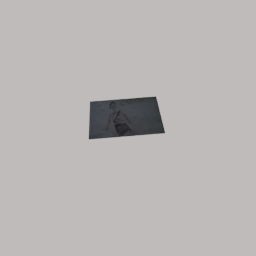
Label: decoration